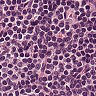
Metastatic tissue present: no